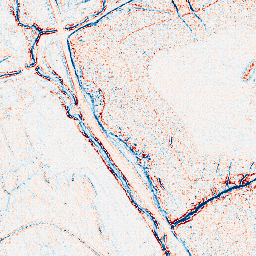
Category: edge_preserving
Decomposition family: bilateral
Decomposition parameters: d: 5
sigma_color: 25
sigma_space: 150
Upsampling method: nearest
Upsampling parameters: scale: 2
Upsampling scale: 2